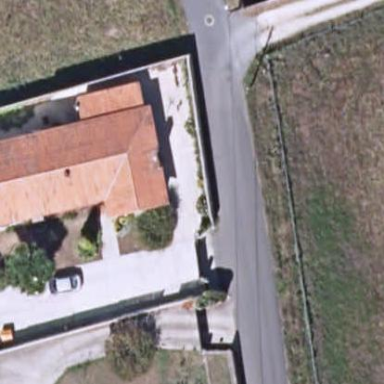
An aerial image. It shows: Simple and straightforward house.